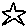
Label: star